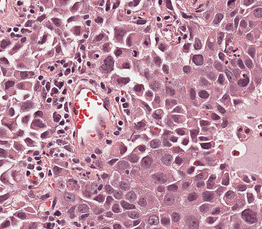
Tumor epithelial tissue: yes
Tumor-associated stroma tissue: yes
Normal tissue: no